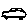
Label: car